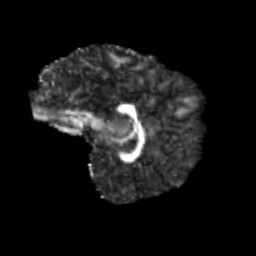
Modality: FA
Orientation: sagittal
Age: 10
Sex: female
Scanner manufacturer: siemens
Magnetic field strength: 3 T
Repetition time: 3.8 s
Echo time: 0.07 s